Question: I meet a problem - when I export excel by Krajee yii2-export it will change long number to scientific notation in which lost last two bits.
For example 201210171530 will be 2.012E+12, when I click it, 2.012E+12 will display as 201210171500. The last two bit '30' is lost,because '30' change to be '00'
How can I fix it? Or where can I set the cell datatype?

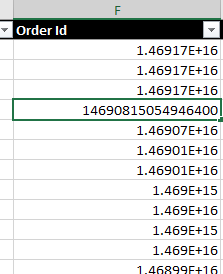
Answer: I solved the problem in a way.
I add prefixion '.
any good method?
<URL>